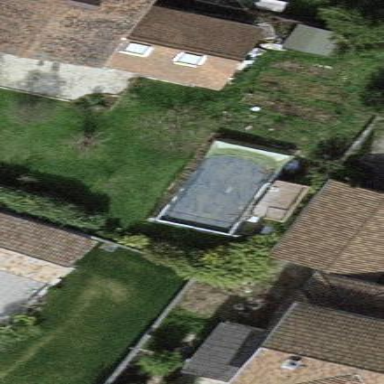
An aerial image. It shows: Swimming pool located in leisure land.